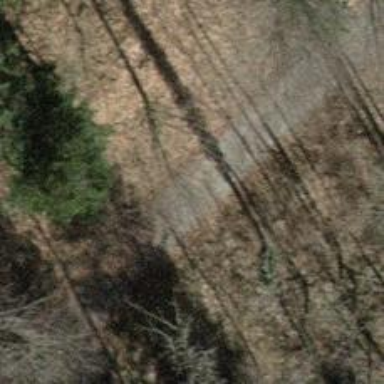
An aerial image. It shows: Compacted track road with grade3 tracktype.